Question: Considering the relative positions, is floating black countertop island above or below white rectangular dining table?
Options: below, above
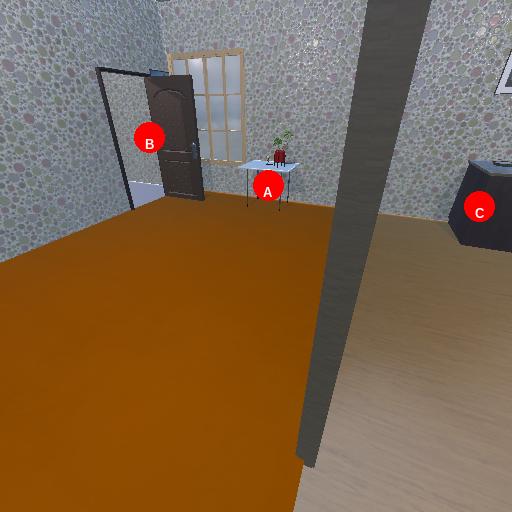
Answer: below